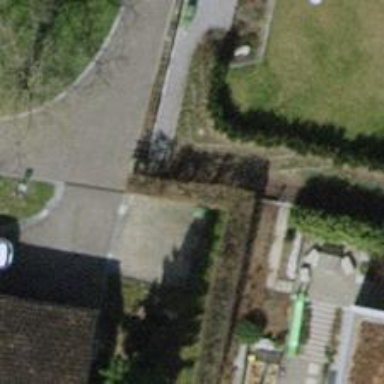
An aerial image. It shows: Hedge barrier.